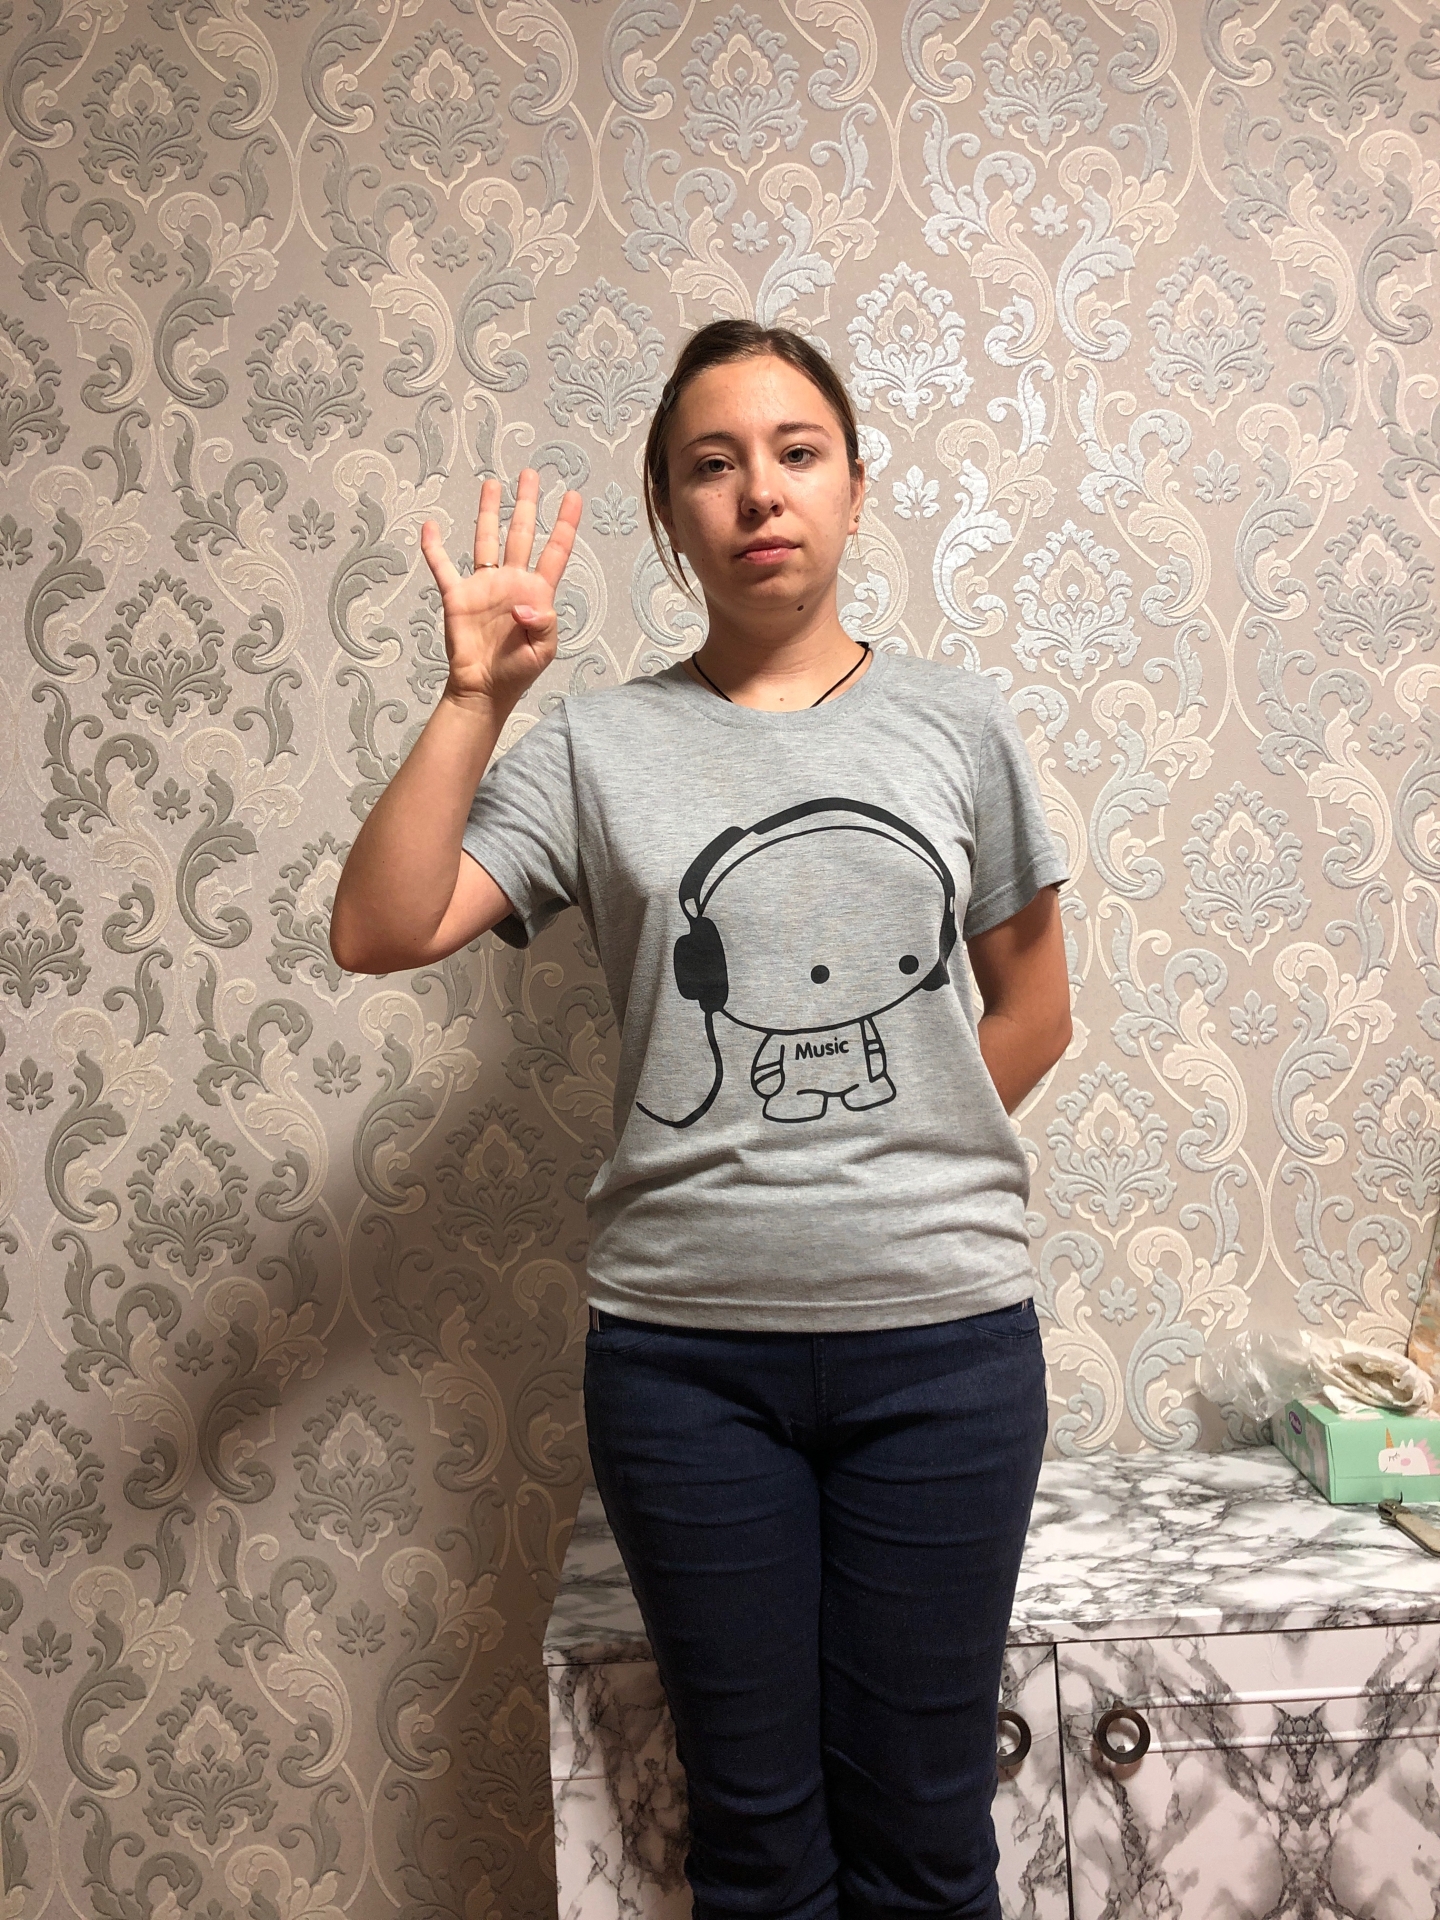
Label: clear